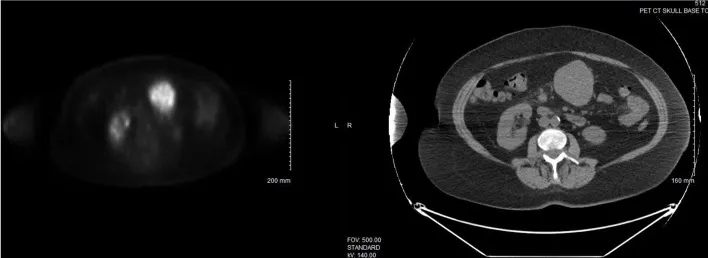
(b) PET scan showing intense uptake in primary gastric lesion.
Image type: radiology (pet)